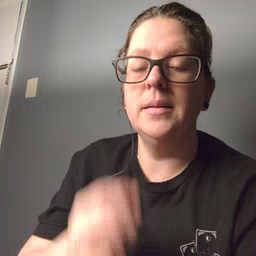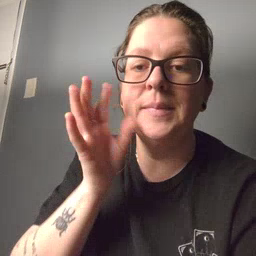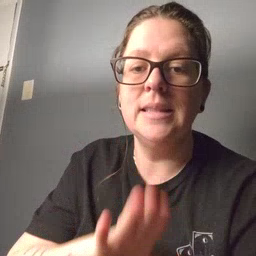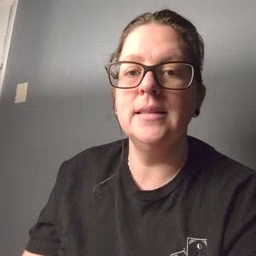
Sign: bee